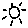
Label: sun